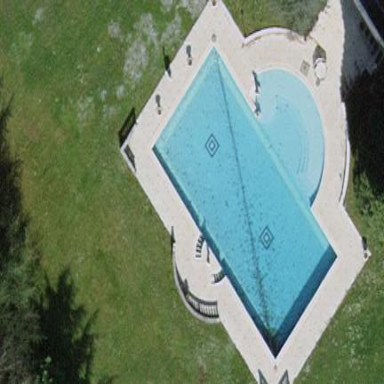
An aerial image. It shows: Swimming pool located in leisure land.